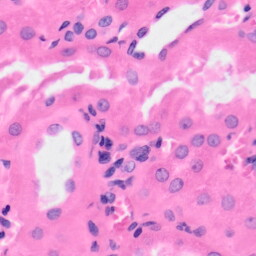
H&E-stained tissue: Kidney